Interaction volume radius: 5 \u00c5
Interaction volume height: 30 \u00c5
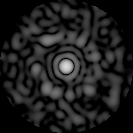
Disorder parameter: 0.8353